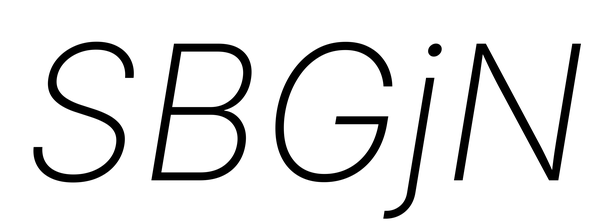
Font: Inter-Italic_ExtraLight_Italic